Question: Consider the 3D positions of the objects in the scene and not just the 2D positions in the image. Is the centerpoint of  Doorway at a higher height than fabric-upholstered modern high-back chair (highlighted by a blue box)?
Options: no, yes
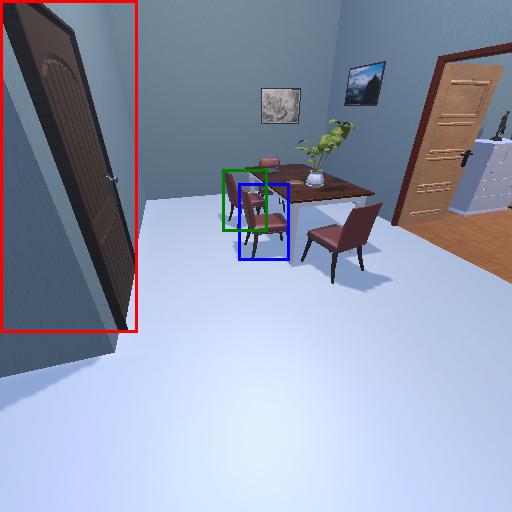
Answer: no